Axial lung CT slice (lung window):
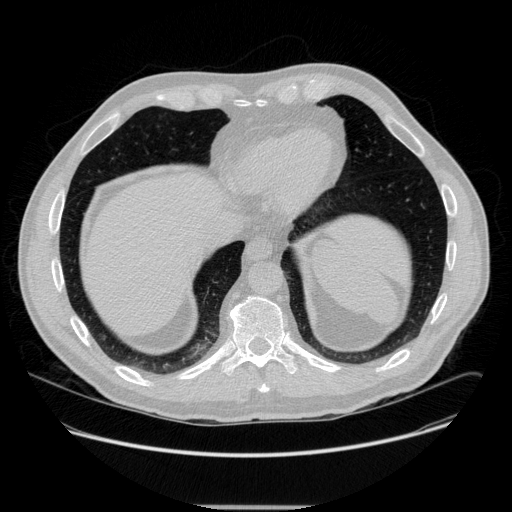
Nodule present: no